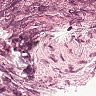
Metastatic tissue present: no